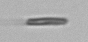
Label: fiber